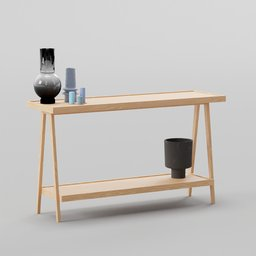
Label: furniture